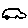
Label: car